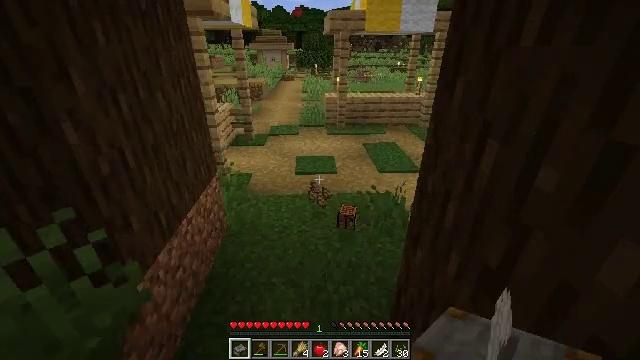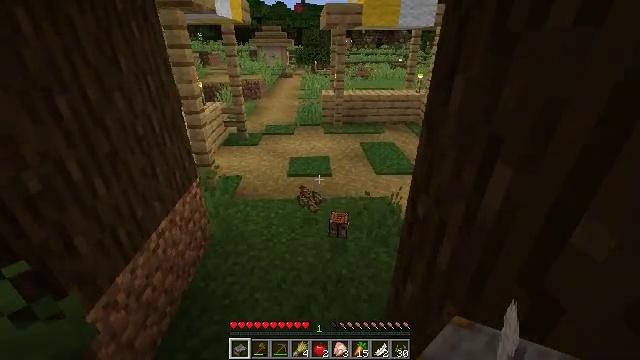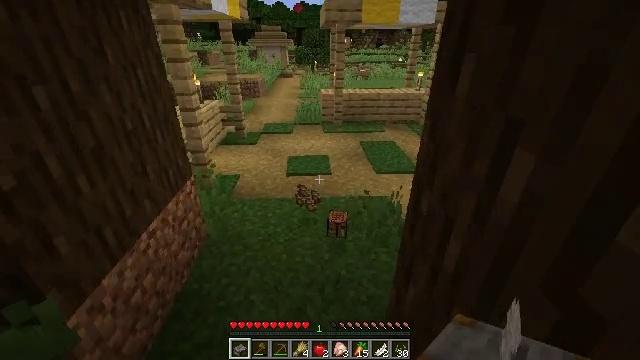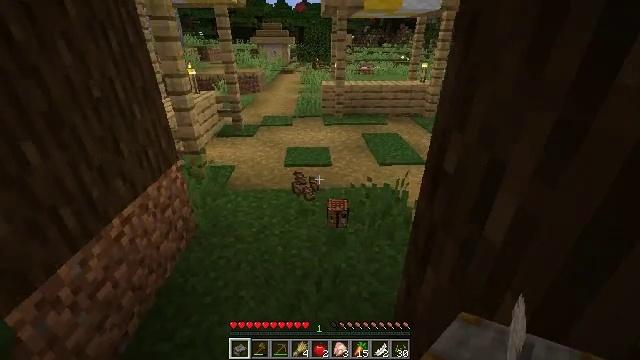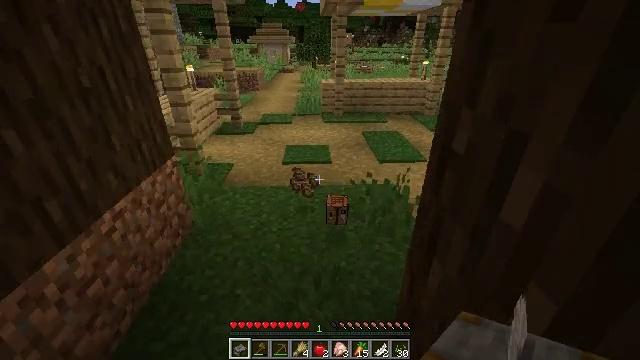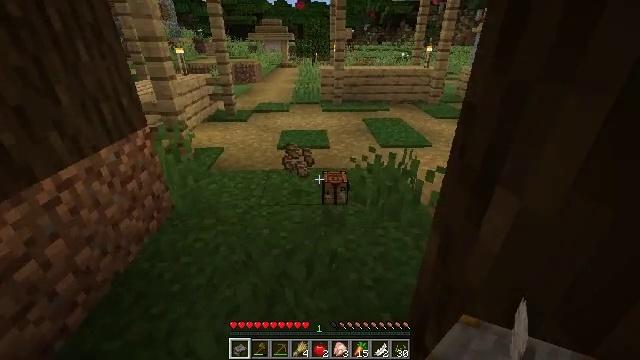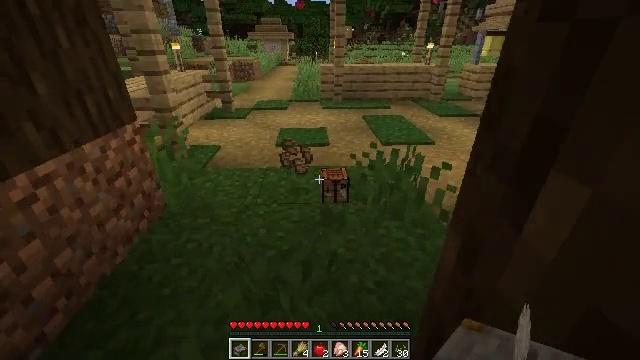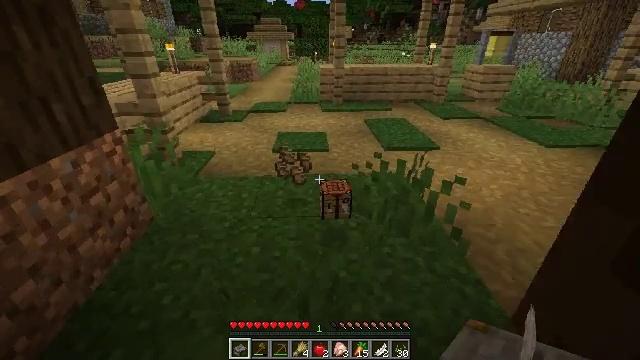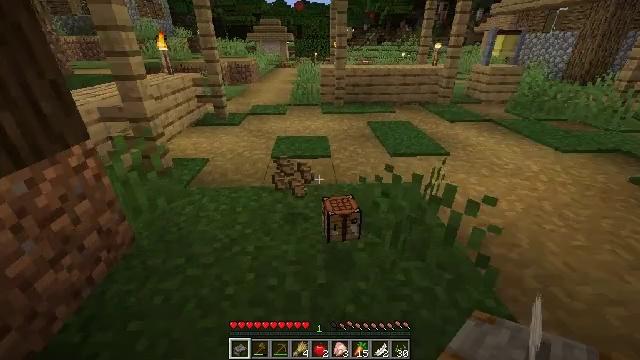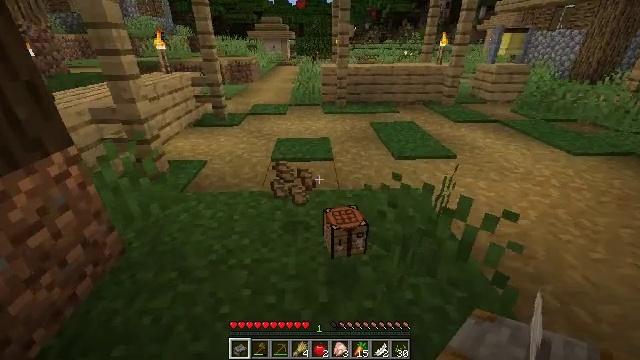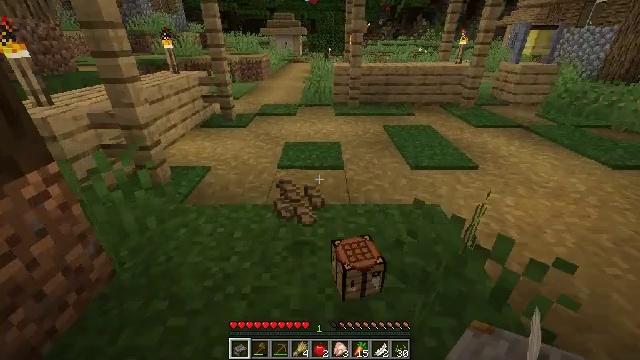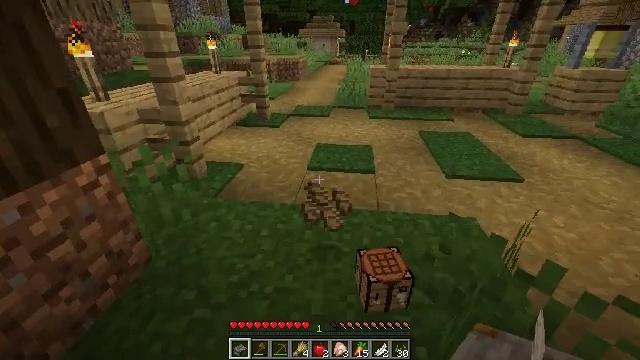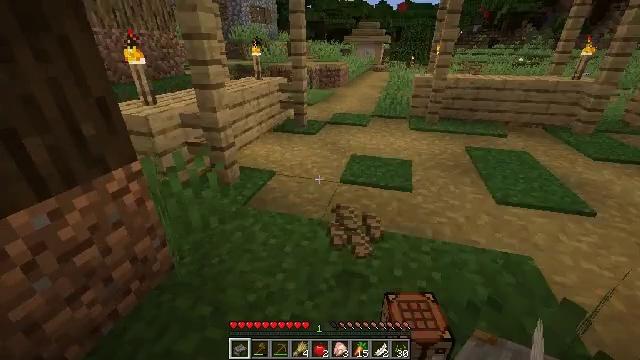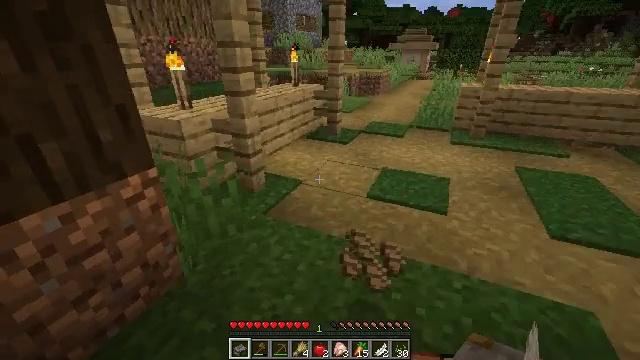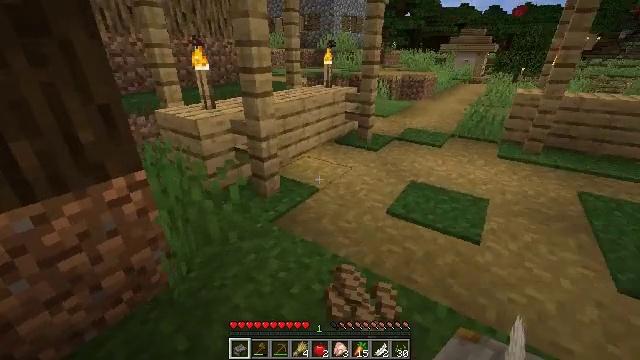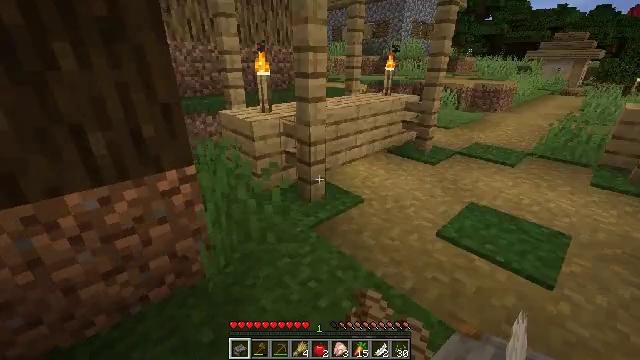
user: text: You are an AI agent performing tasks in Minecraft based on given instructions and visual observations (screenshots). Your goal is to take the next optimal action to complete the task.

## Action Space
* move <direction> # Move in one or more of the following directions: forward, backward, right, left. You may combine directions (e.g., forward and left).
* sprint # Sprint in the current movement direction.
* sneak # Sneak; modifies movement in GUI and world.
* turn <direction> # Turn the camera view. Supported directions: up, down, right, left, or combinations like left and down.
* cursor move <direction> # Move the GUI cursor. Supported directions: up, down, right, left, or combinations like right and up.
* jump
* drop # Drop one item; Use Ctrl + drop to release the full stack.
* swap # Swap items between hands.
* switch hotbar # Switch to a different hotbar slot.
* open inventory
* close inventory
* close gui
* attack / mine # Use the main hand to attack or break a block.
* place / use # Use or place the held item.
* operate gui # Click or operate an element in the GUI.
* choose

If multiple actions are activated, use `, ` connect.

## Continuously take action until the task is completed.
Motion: motion action
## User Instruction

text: Mine planks.
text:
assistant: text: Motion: move forward
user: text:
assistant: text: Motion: move forward
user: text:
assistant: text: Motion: move forward
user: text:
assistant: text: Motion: move forward
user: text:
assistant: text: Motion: move forward
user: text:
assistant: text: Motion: move forward
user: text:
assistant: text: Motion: move forward
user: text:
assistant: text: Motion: move forward
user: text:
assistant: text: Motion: move forward
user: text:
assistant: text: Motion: move forward, turn left
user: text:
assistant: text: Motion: move forward, turn left
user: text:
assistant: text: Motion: move forward and move right, turn left and up
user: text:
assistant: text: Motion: move forward and move right, turn left and up
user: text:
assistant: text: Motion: move forward and move right, turn left
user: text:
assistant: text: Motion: move forward and move right, turn left and up
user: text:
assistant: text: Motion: move forward and move right, turn left and up
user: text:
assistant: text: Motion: move forward and move right, turn left and up
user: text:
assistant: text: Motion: move forward and move right, turn left
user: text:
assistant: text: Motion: move forward and move right, turn left
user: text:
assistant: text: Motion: move forward, turn left
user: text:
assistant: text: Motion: move forward, turn left
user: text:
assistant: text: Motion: move forward and move left, turn left and up
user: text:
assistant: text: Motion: move forward and move left, turn left
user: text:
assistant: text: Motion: move forward and move left
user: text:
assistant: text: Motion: move forward and move left
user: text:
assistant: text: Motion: move forward and move left
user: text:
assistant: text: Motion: move forward and move left
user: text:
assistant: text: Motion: move forward and move left
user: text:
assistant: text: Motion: move forward and move left
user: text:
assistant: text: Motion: move forward and move left